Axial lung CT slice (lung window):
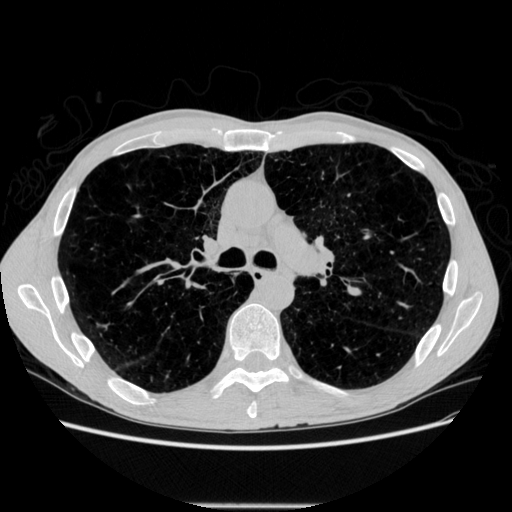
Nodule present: no